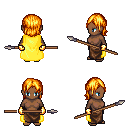
a pixel art fantasy rpg character, female body template, human, dark skin, yellow cape, robe skirt, light blonde long bangs hairstyle, gold gloves, spear, four views (front, back, left, right), 2x2 character sprite sheet, small pixel art, hard edges, no anti-aliasing